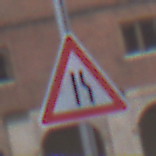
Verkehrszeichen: EinseitigVerengteFahrbahnRechts
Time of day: Midday
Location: Outdoor (Urban)
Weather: Overcast
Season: NotSpecified
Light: Natural